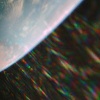
Label: sunburn